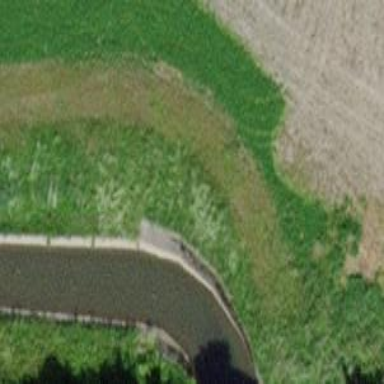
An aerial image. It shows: Ditch serving as waterway.